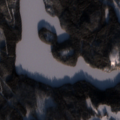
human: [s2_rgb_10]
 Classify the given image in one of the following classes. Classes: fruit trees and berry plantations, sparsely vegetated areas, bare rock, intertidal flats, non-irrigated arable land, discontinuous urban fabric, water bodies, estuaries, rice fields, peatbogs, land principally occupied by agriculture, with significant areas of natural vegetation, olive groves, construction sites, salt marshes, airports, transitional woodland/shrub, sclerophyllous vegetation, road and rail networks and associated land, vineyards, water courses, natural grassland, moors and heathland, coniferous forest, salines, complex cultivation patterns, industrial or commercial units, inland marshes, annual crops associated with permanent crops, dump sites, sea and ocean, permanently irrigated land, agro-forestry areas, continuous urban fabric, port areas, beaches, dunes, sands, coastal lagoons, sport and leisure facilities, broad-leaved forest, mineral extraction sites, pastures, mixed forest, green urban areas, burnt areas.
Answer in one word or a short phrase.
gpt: land principally occupied by agriculture, with significant areas of natural vegetation, coniferous forest, mixed forest, water bodies